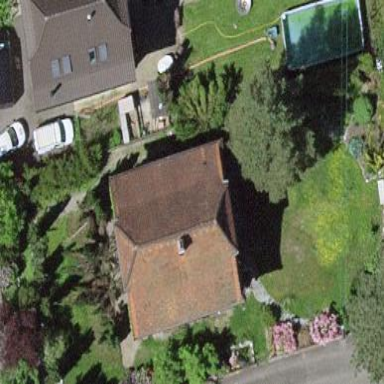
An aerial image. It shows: Simple house.